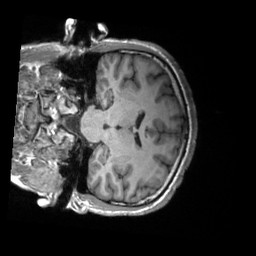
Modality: T1w
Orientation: coronal
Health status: healthy
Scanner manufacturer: siemens
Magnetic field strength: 3 T
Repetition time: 2.3 s
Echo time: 0.00228 s